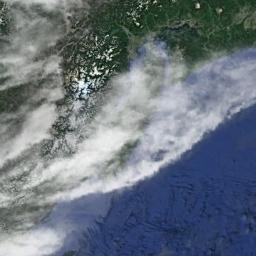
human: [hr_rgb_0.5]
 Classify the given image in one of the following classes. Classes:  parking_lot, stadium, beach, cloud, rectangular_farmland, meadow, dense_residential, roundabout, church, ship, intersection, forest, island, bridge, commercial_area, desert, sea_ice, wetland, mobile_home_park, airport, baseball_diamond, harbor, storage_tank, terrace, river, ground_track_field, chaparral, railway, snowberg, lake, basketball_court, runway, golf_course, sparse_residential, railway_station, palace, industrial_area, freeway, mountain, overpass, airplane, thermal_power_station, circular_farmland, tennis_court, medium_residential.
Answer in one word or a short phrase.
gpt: cloud